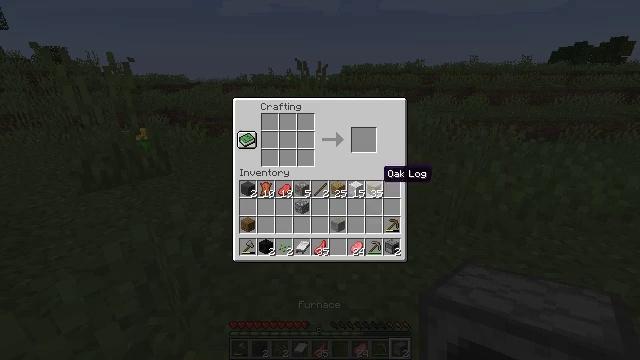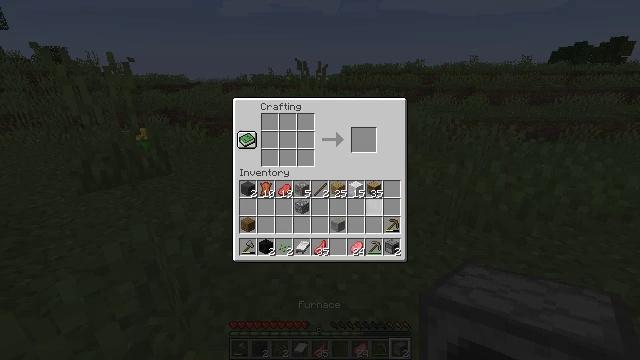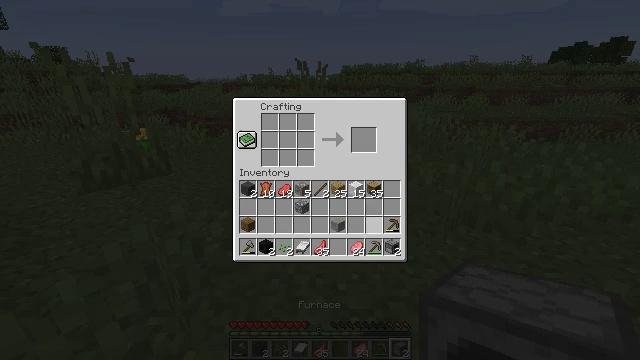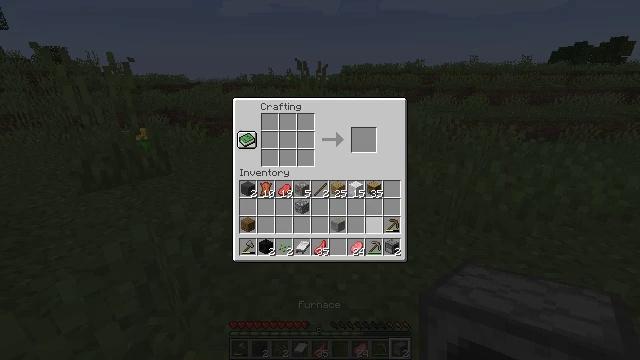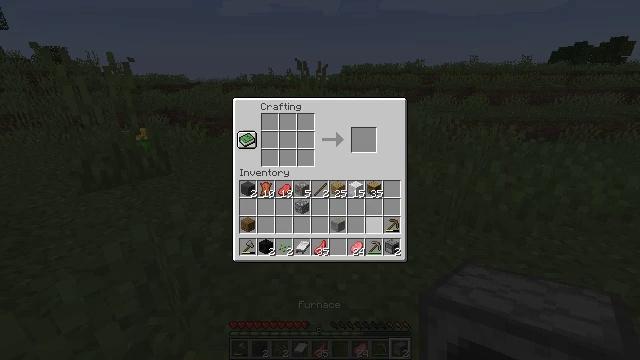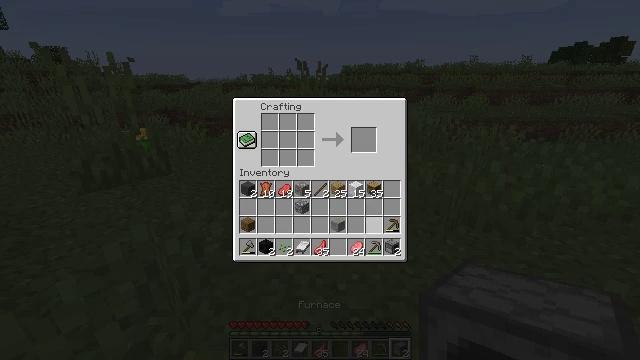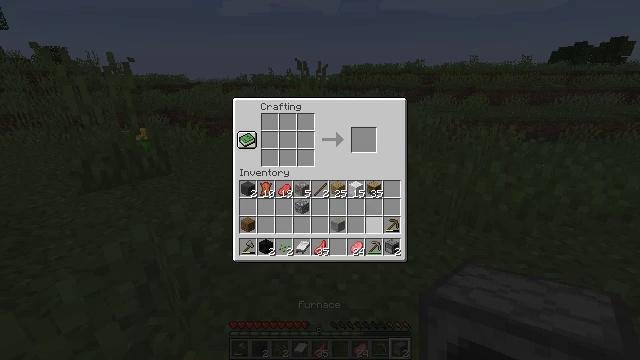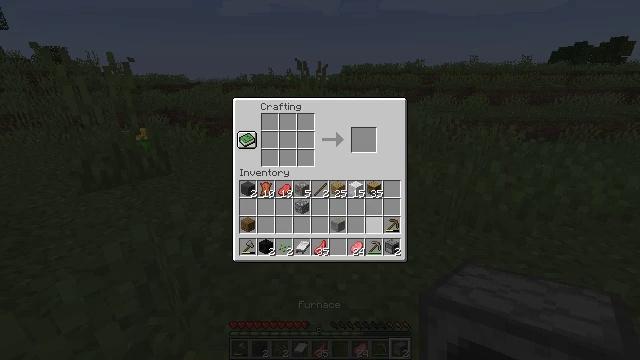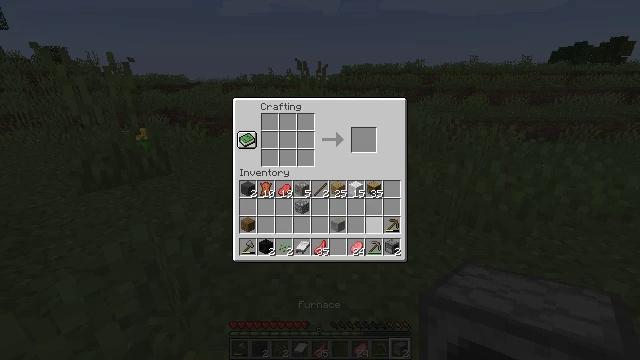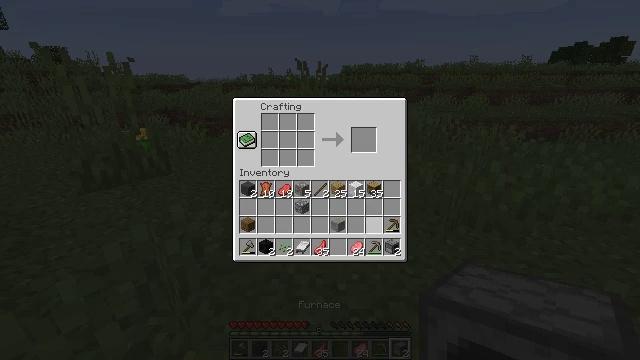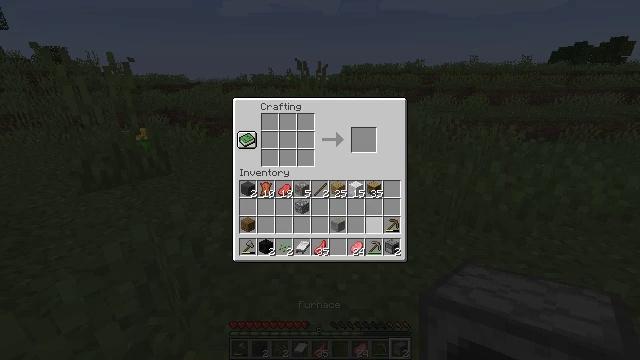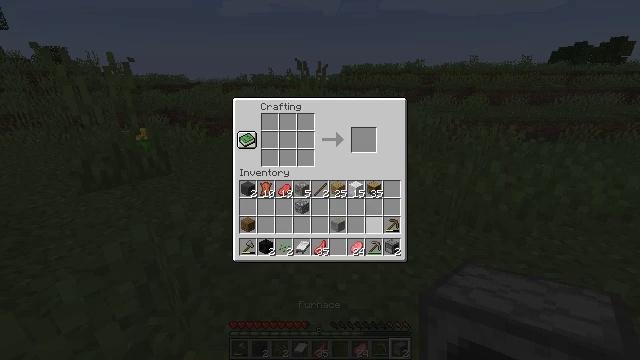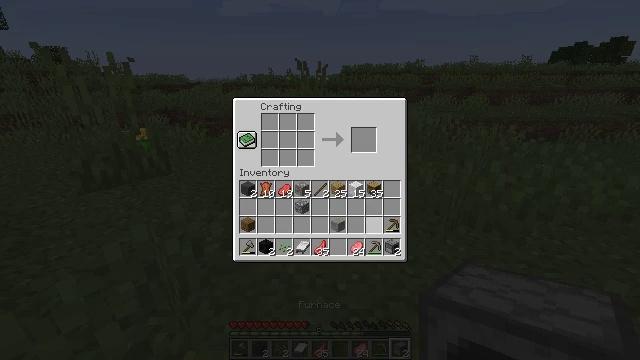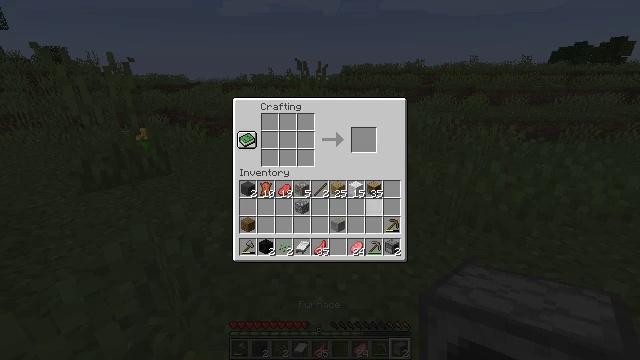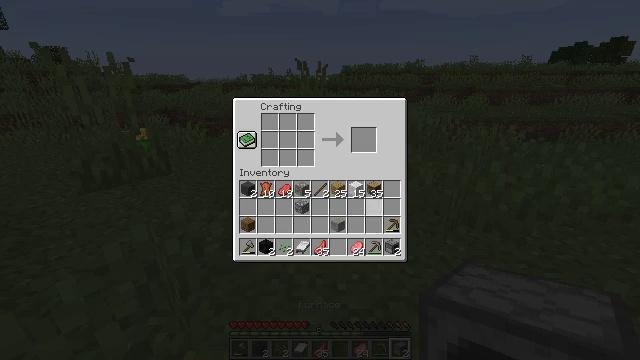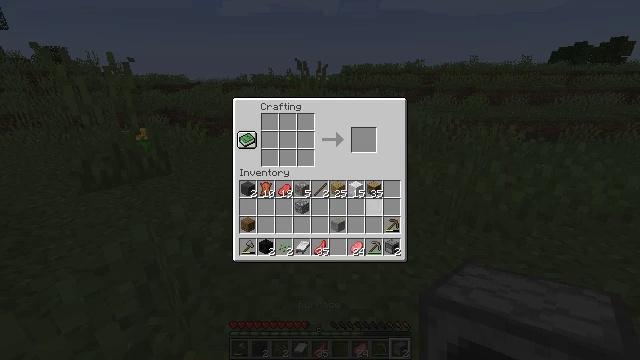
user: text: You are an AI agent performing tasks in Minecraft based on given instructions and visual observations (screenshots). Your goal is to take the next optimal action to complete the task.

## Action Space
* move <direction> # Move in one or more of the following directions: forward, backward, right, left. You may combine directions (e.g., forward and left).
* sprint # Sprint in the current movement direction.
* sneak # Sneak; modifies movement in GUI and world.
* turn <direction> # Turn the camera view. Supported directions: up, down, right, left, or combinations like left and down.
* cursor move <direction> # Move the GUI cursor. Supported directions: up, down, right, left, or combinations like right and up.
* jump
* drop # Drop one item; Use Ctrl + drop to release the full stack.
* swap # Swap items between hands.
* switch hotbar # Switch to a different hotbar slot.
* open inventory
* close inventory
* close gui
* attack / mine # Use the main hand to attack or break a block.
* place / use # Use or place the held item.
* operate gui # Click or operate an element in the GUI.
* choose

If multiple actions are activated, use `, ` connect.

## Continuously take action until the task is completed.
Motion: motion action
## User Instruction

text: Combine the materials to craft a smoker.
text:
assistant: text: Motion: open gui
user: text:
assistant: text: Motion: cursor move down, operate gui
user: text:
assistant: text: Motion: no_op
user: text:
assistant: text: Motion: no_op
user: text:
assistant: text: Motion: no_op
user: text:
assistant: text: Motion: no_op
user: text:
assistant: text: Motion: no_op
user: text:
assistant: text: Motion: no_op
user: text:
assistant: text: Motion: no_op
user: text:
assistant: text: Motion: no_op
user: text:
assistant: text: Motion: no_op
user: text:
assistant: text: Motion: no_op
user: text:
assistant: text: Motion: cursor move up
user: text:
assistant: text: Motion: no_op
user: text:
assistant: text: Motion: no_op
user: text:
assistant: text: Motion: cursor move down
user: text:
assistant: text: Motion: cursor move right and down
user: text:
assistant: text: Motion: cursor move down
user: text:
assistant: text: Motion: no_op
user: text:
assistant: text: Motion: no_op
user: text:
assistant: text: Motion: no_op
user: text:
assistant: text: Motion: no_op
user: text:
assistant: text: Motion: no_op
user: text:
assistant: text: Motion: no_op
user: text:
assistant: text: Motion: operate gui
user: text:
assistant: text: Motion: operate gui
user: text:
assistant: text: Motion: cursor move left and up, operate gui
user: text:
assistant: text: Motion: cursor move left and up
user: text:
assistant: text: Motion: cursor move left and up
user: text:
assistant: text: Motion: cursor move up